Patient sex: M
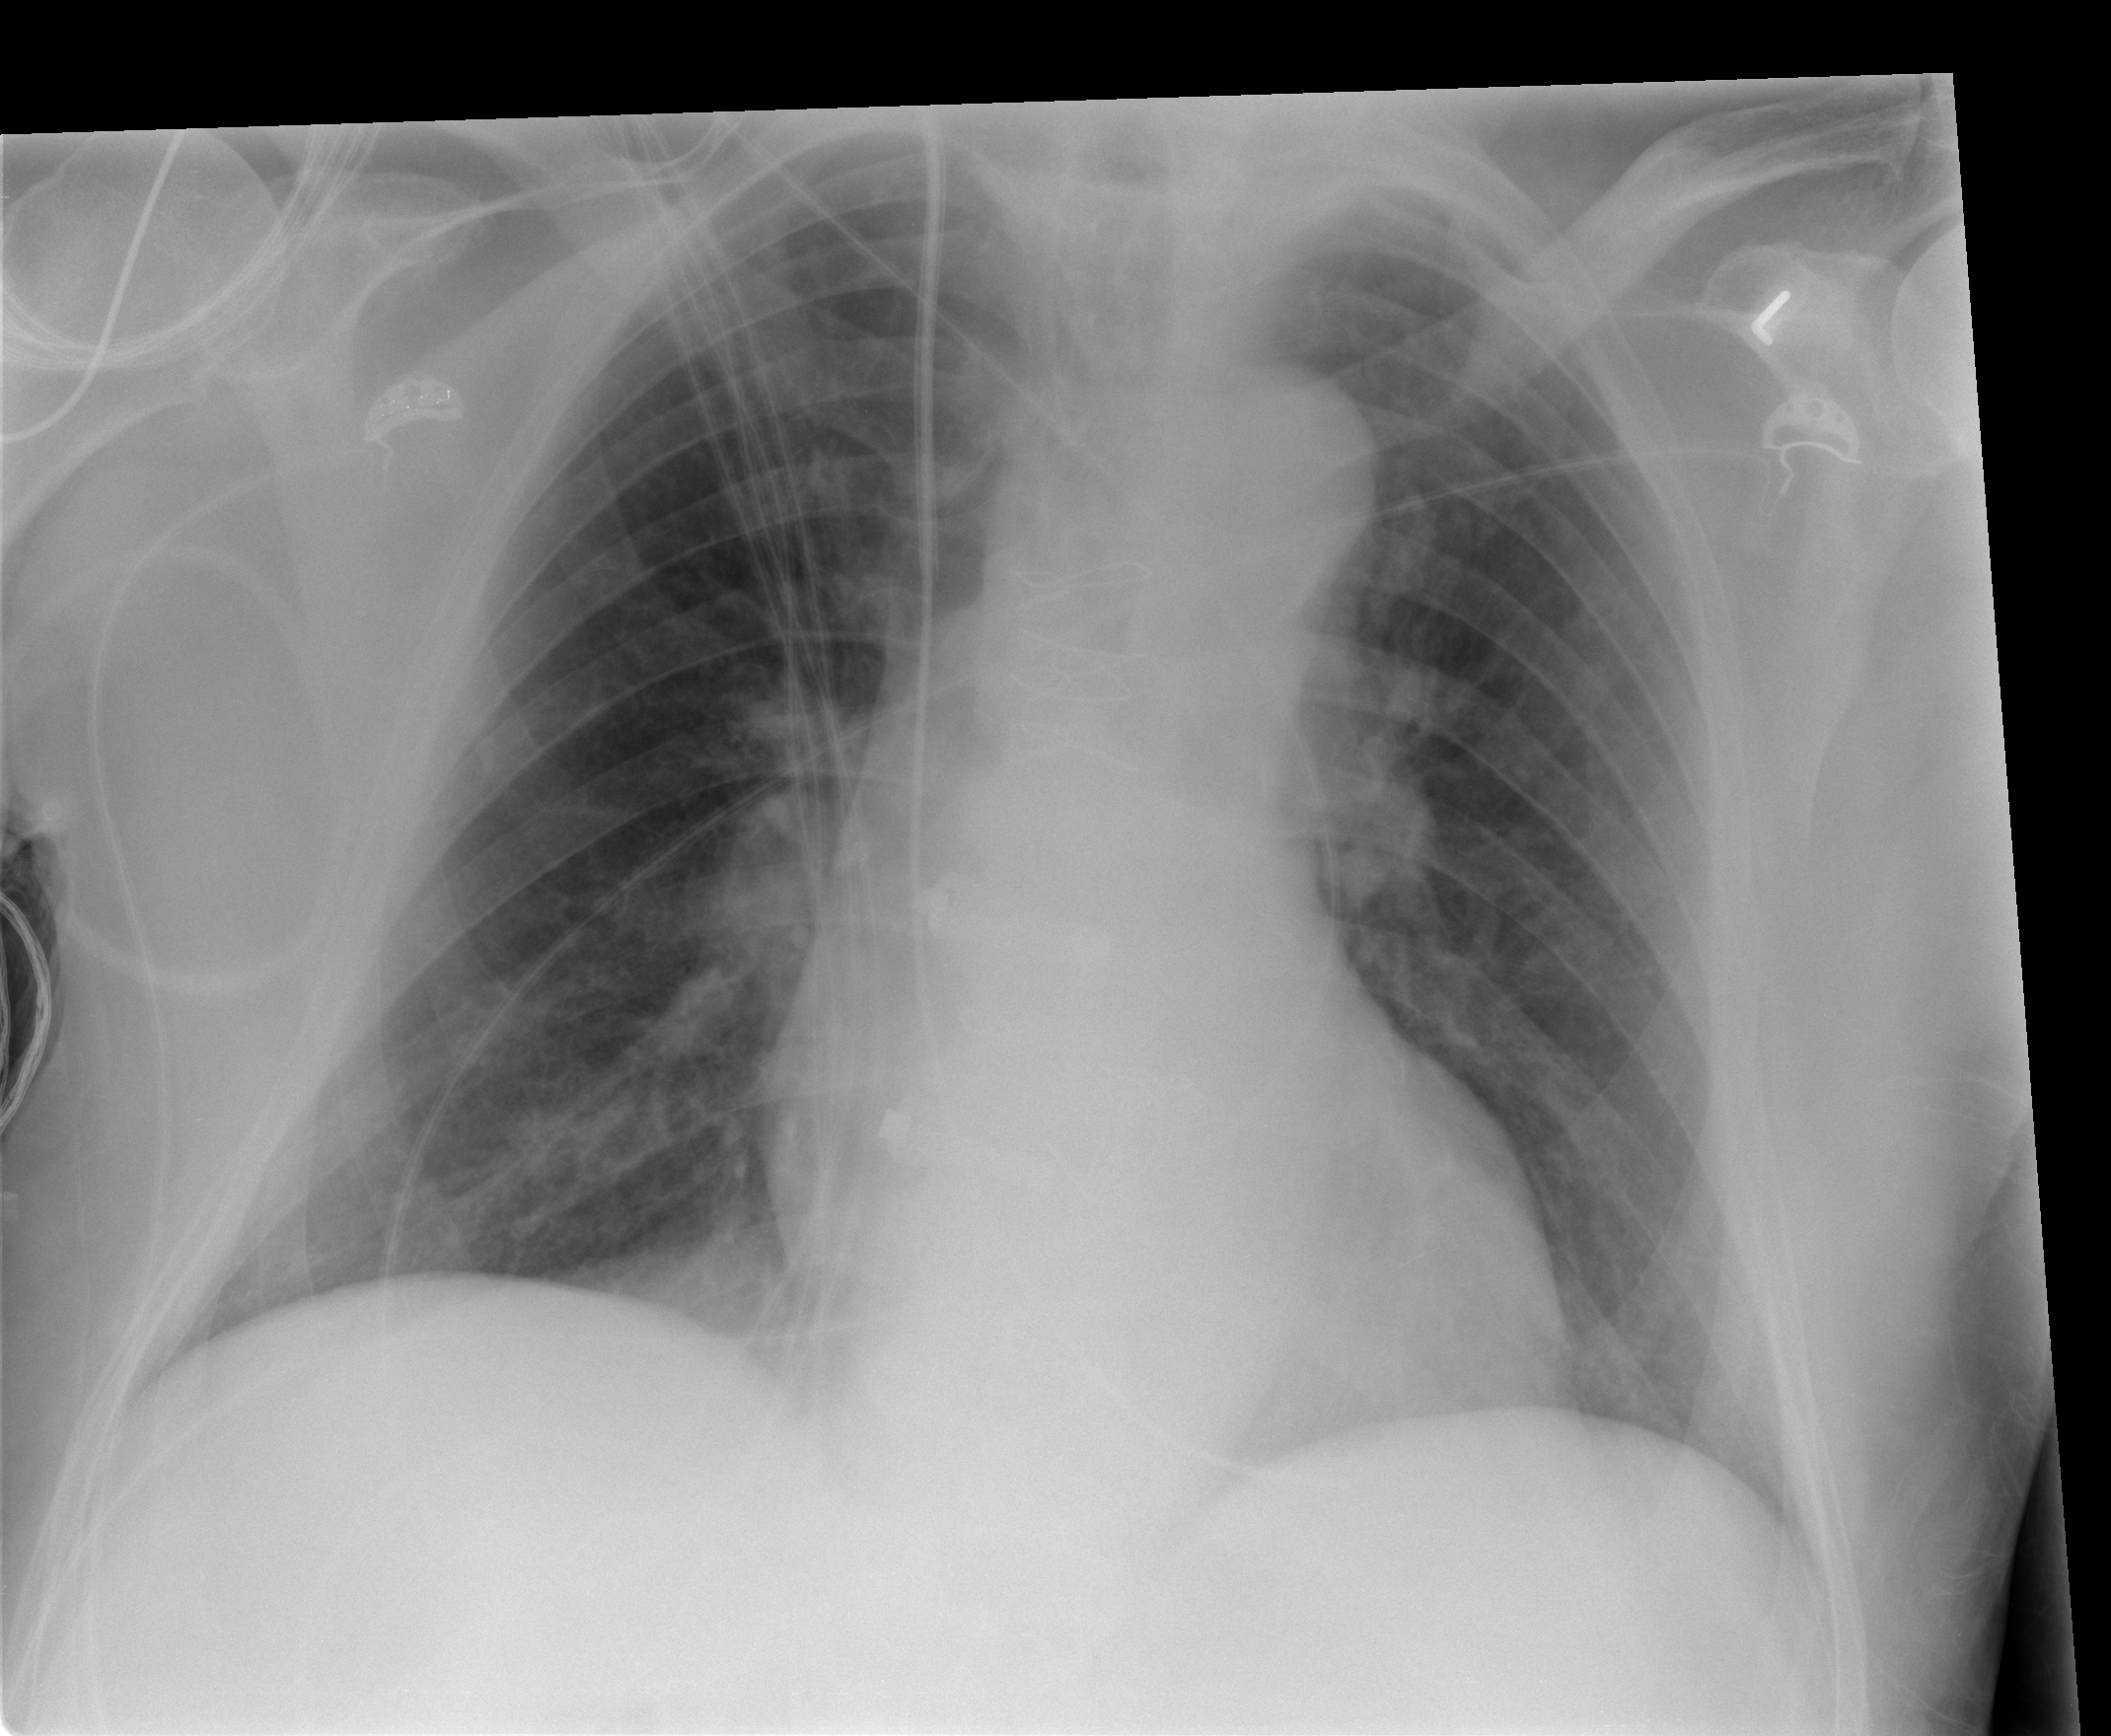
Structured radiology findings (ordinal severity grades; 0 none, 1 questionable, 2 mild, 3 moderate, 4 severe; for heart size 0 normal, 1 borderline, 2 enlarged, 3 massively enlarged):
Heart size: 0
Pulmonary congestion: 1
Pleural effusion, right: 0
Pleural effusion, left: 0
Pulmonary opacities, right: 0
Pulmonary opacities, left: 0
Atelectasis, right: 0
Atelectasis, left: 0